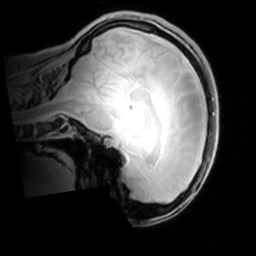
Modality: PDw
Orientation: sagittal
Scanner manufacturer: philips
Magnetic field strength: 7 T
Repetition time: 0.008 s
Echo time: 0.001974 s